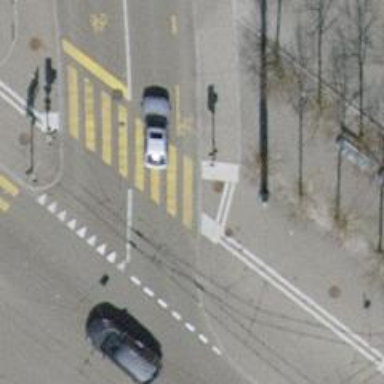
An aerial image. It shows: Road crossing with traffic signals.